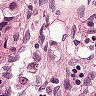
Metastatic tissue present: yes